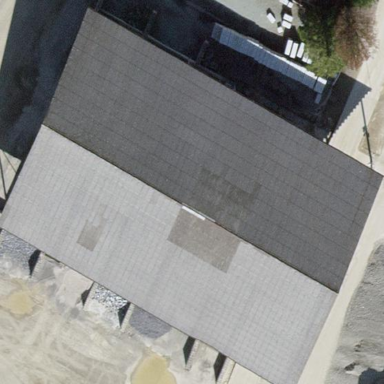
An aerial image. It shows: View of roof of building.